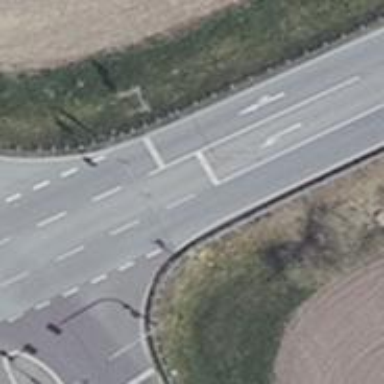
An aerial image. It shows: Road with traffic signals.